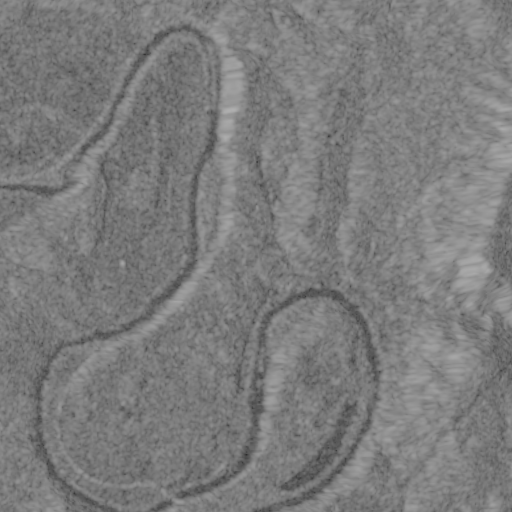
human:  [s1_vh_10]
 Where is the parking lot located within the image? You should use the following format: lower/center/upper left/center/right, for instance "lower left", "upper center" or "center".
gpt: The parking lot is located in the lower right of the image.
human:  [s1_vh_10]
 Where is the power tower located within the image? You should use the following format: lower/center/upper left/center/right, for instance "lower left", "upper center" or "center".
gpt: The power tower is located in the lower right of the image.
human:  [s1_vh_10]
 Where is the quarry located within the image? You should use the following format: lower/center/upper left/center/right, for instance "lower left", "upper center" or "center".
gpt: There is no quarry in the image.

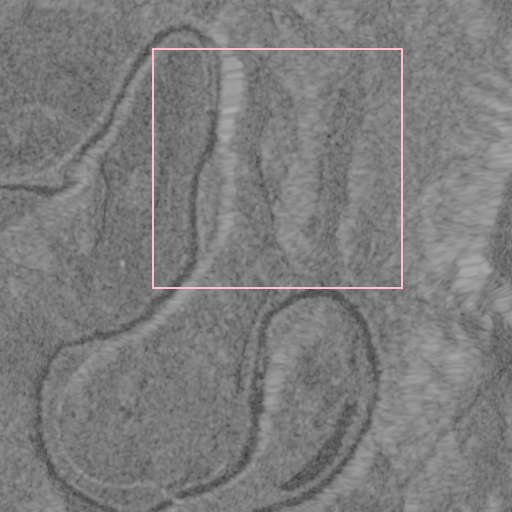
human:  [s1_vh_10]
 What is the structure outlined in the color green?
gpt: There is no green outline.
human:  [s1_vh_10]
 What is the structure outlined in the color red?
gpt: There is no structure outlined in red.